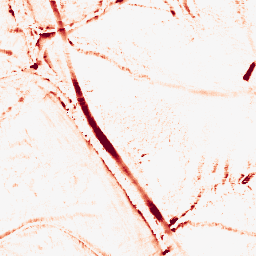
Category: morphological
Decomposition family: morphological_ellipse
Decomposition parameters: operation: opening
width: 10
height: 10
Upsampling method: regularized
Upsampling parameters: scale: 2
lambda_reg: 0.001
Upsampling scale: 2